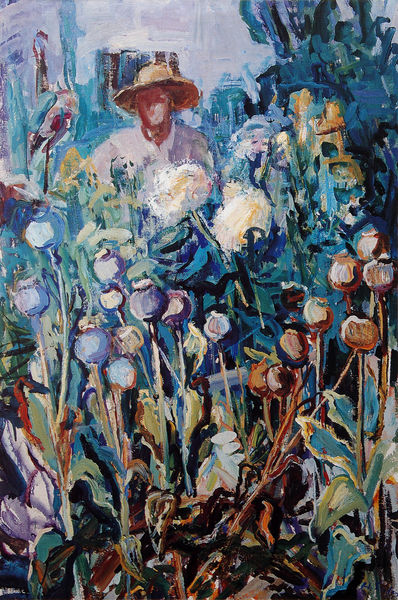
Titel: Bauerngarten
Künstler: Hermann Euler
Standort: Rosenheim
Institution: Städtische Galerie Rosenheim
Schlagwörter: blau, mann, grün, blumen, braun, hut, licht, sonne, pflanzen, garten, gärtner, mohnkapseln, sone, mohnfeld